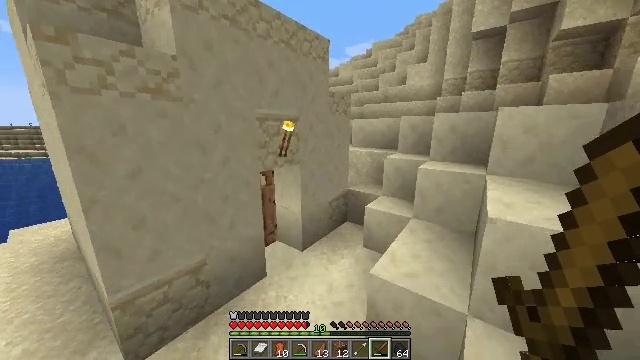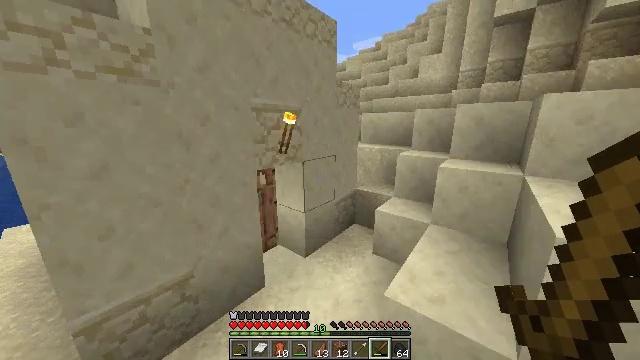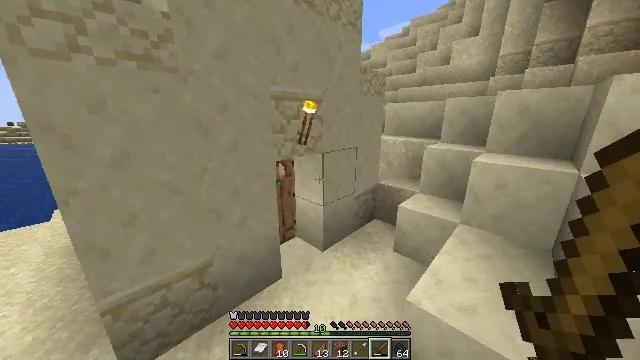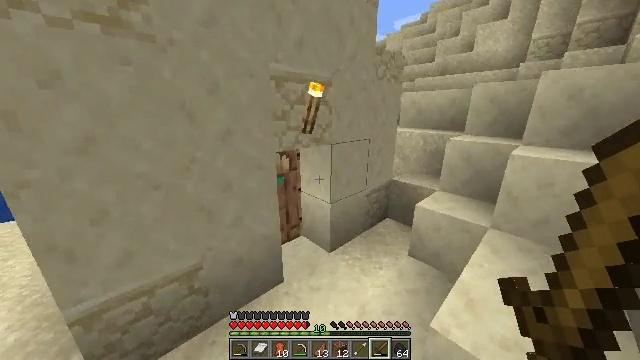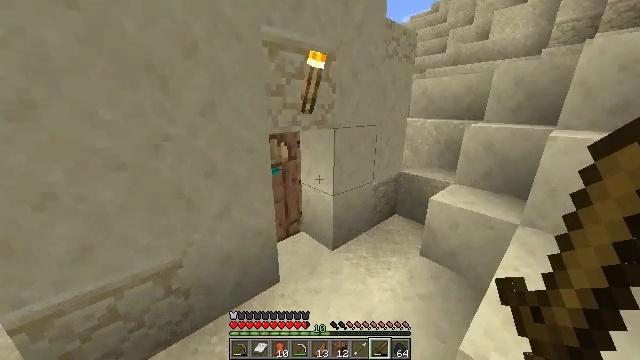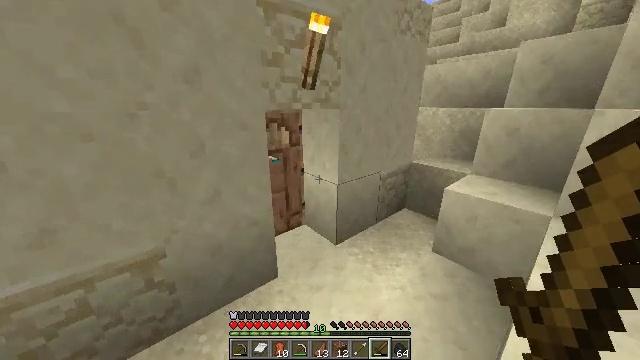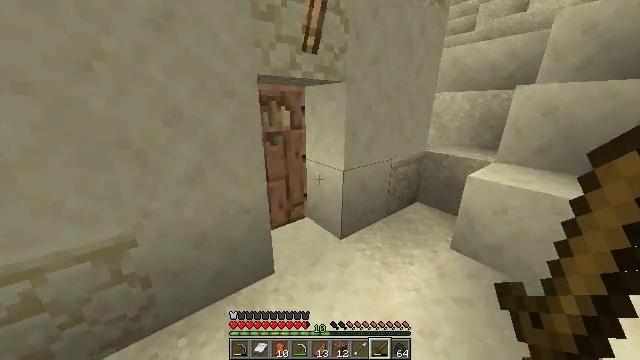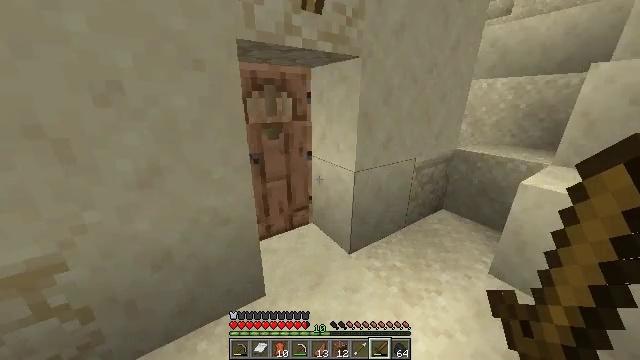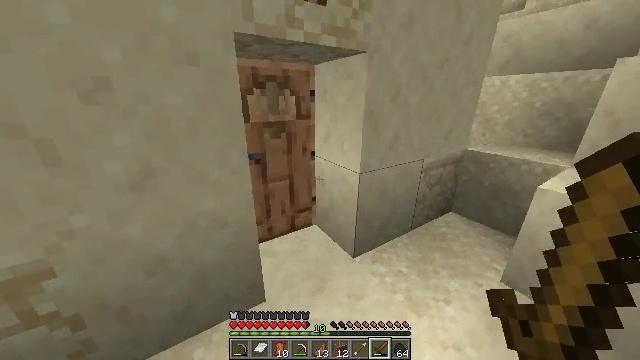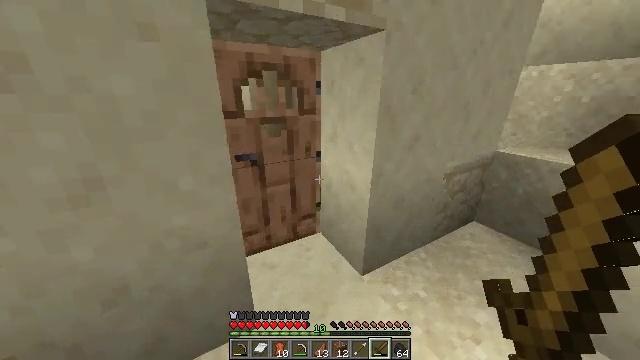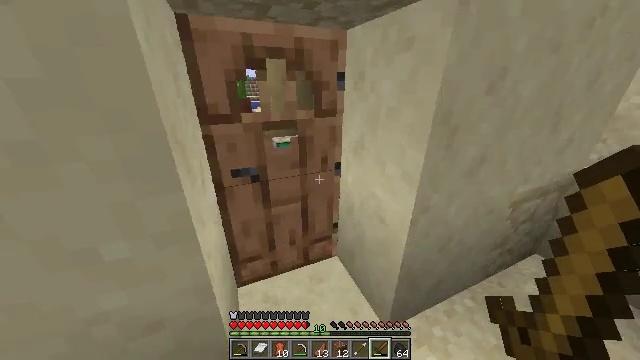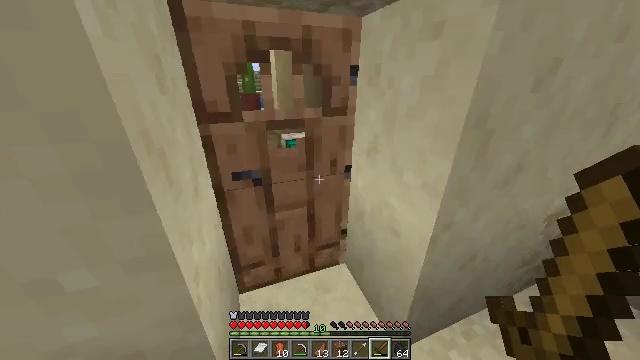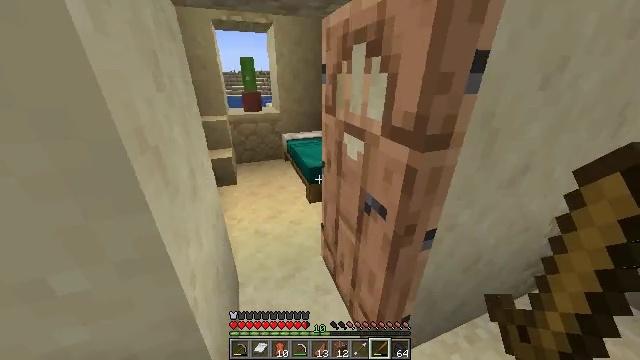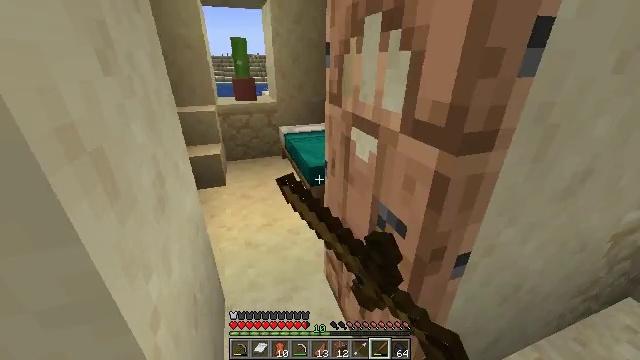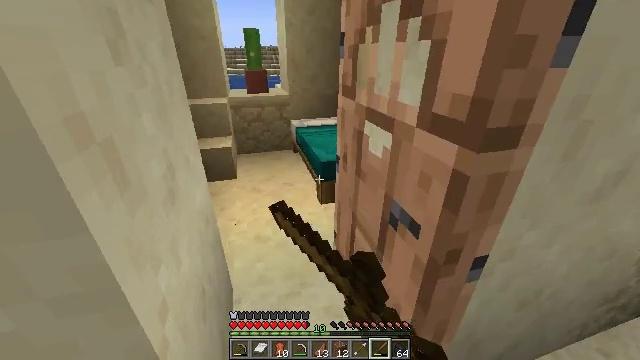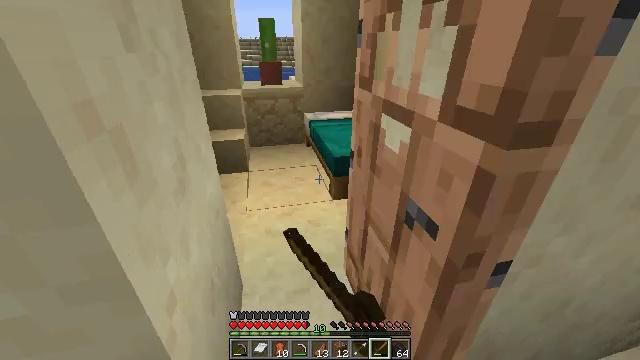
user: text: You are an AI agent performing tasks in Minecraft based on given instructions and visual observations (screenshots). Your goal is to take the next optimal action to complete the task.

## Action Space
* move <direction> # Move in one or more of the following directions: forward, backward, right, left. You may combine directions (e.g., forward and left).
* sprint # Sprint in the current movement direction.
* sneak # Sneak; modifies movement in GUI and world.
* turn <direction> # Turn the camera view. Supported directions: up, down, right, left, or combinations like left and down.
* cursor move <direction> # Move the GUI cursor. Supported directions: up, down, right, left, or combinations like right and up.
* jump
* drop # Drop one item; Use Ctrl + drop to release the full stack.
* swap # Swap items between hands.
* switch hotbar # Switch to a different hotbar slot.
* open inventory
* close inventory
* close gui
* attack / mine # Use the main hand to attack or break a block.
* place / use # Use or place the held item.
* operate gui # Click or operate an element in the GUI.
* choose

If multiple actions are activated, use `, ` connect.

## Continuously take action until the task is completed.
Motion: motion action
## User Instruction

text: Break the cactus block.
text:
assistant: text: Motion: move forward, turn left
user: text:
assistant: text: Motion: move forward, turn left and down
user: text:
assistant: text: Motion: move forward, turn left and down
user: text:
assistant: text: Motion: move forward, turn left
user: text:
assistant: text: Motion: move forward, turn left
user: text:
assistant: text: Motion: move forward, turn left
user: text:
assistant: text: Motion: move forward, turn left
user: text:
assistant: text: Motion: move forward, turn left
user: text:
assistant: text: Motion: move forward, turn left and down
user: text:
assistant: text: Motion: move forward, turn left and down
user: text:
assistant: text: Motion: turn left and down
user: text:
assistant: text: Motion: use / place
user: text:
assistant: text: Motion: use / place
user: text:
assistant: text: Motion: turn left and down, use / place
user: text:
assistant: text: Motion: turn left and down, use / place
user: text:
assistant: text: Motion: move forward
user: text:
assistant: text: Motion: move forward
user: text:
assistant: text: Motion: move forward
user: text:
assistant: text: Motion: move forward
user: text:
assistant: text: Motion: move forward, turn left
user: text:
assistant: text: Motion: move forward, turn left
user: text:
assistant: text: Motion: move forward
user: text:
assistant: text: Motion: move forward
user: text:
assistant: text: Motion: move forward
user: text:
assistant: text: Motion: turn right and down
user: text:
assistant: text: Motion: turn right and down
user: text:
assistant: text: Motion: turn right and down
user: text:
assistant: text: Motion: turn right
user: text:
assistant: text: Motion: turn right
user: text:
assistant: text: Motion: turn right